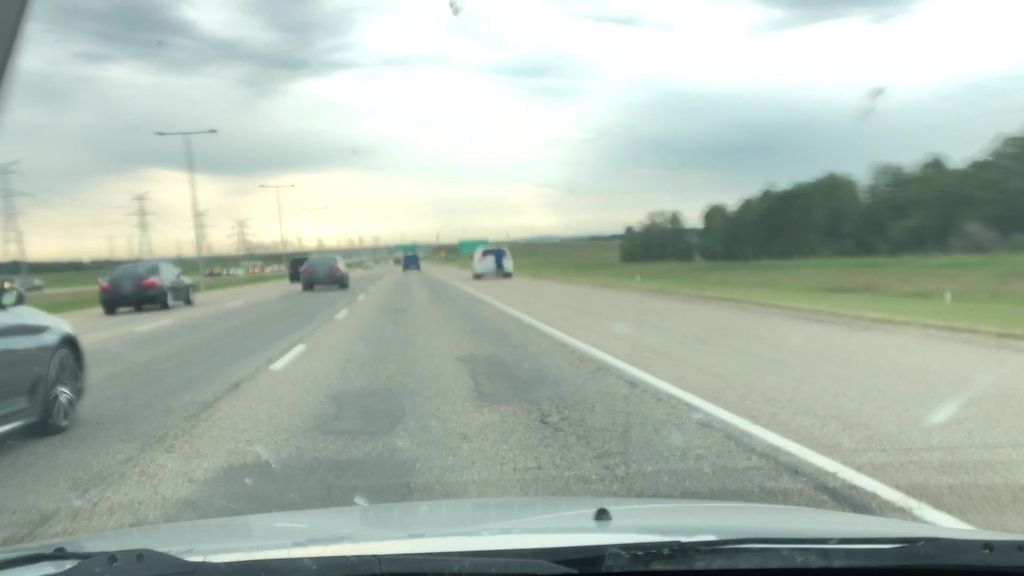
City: edmonton